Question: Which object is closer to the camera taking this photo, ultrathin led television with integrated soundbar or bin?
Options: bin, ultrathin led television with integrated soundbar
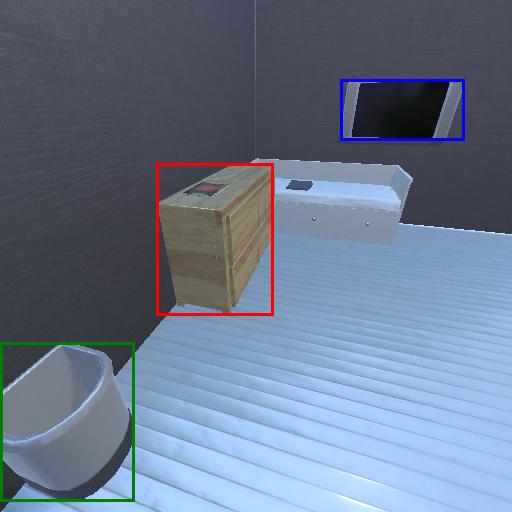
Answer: bin